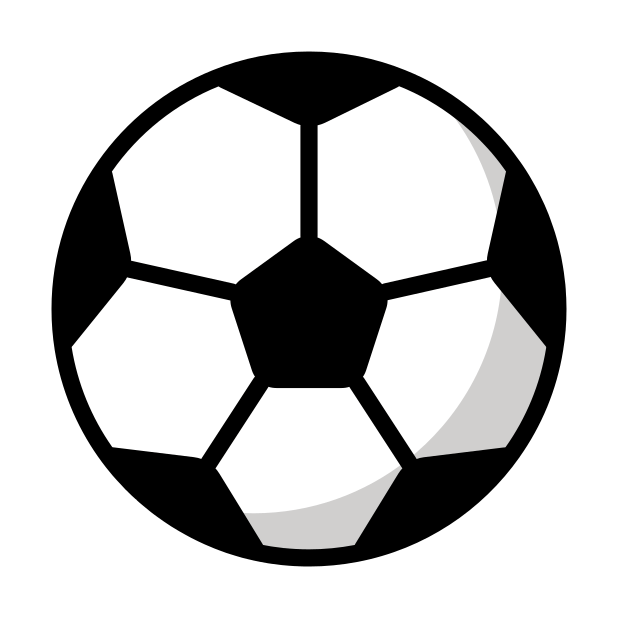
Emoji: ⚽
Name: soccer ball
Unicode: 0x26bd